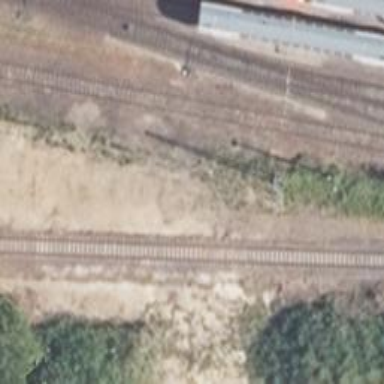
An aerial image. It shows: Railway switch.